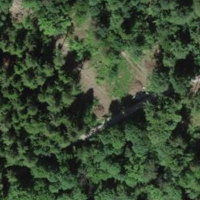
EUNIS habitat code: 44
Species observed at this site:
Polygonia c-album
Allium ursinum
Pararge aegeria
Fagus sylvatica